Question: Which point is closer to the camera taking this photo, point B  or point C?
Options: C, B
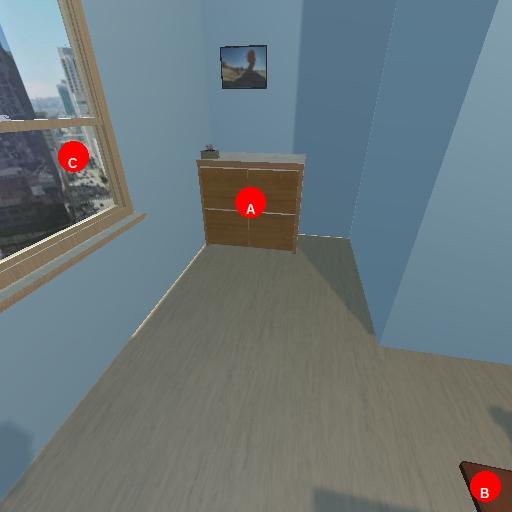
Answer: C